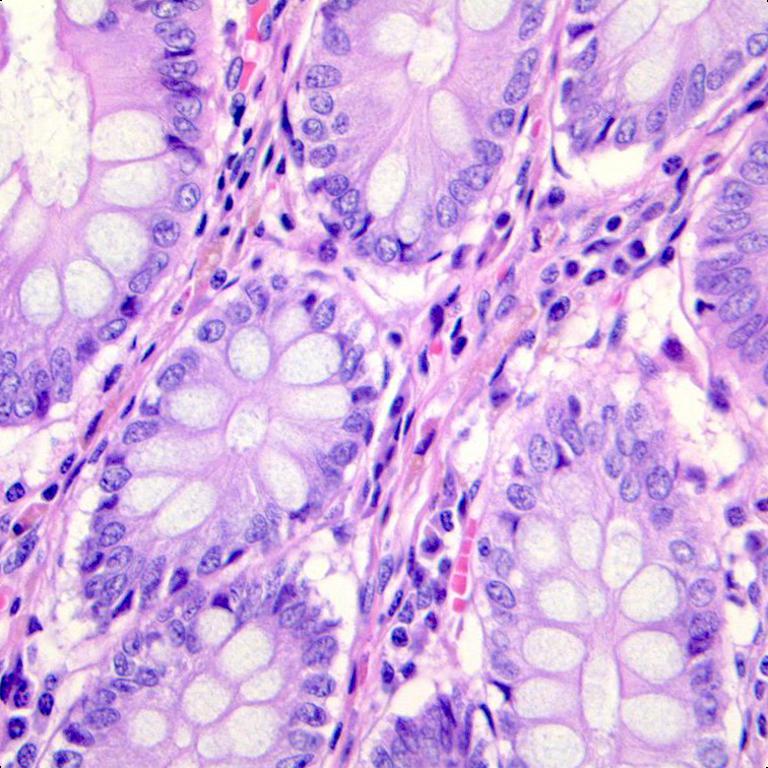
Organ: colon
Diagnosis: benign